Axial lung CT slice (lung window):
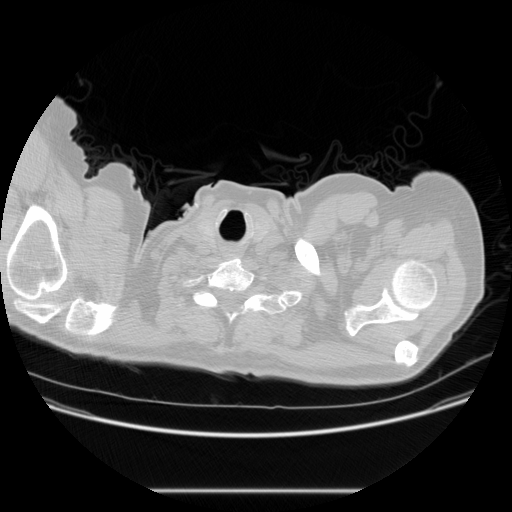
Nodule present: no